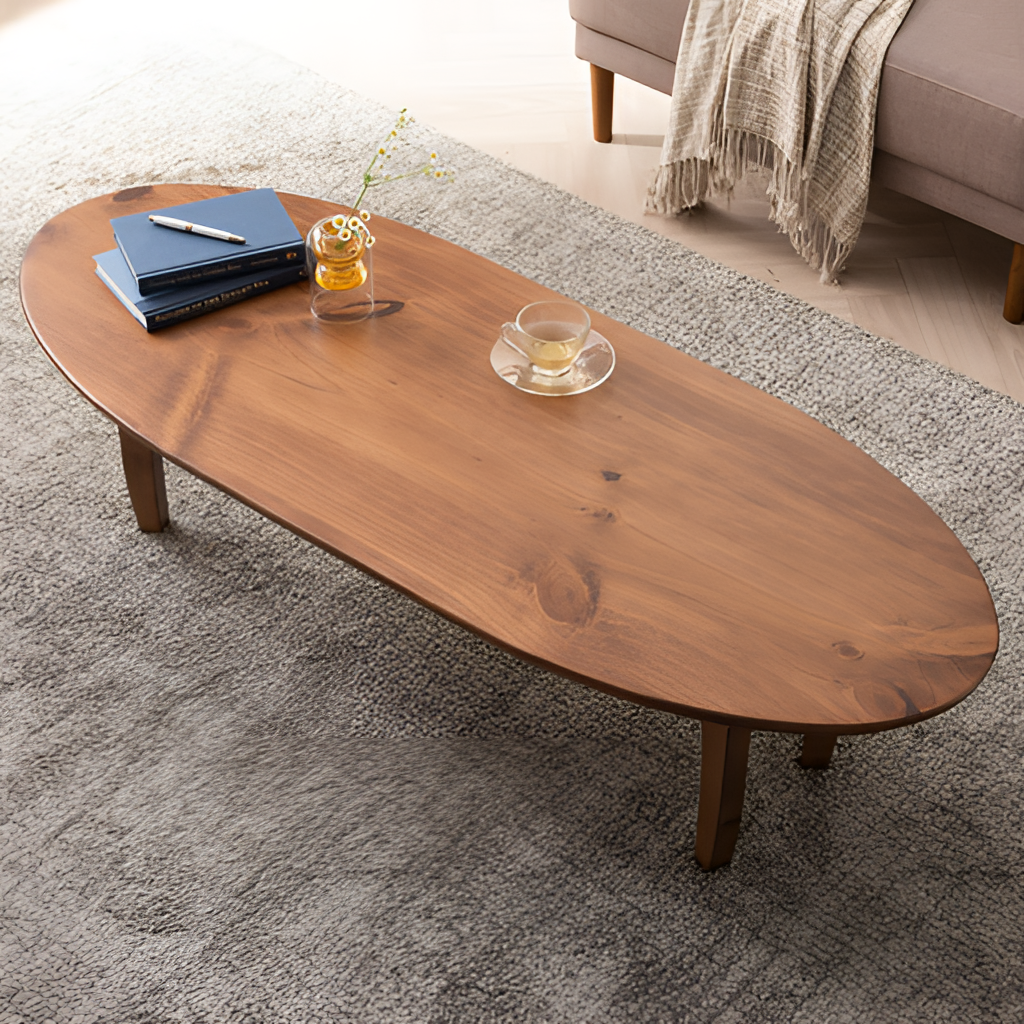
living room, wood coffee table, beige wood flooring, with herringbone pattern, modern, fabric wallpaper, with solid pattern